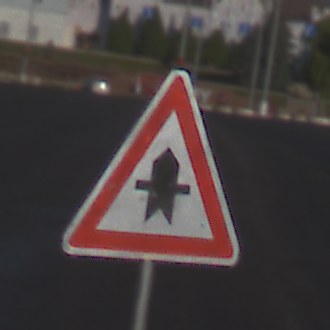
Verkehrszeichen: Vorfahrt
Umgebung: Outdoor, Urban
Tageszeit: MorningAfternoon
Wetter: Clear
Licht: Natural
Jahreszeit: NotSpecified
Kontrast: HighContrast